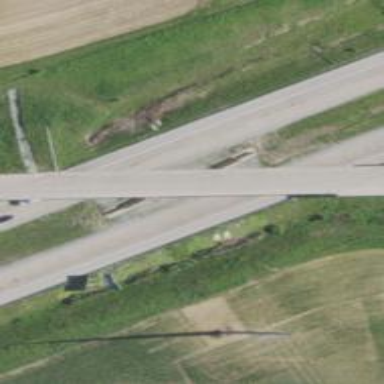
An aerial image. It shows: Concrete bent on bridge for grade separation.